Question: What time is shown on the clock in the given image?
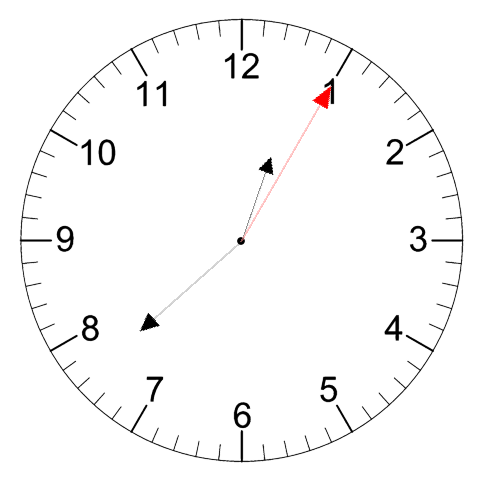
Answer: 12:38:05